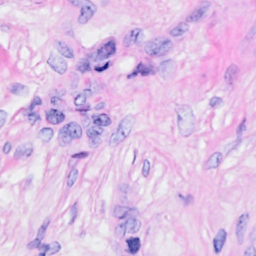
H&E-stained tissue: Breast